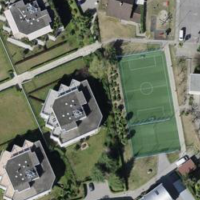
EUNIS habitat code: 54
Species observed at this site:
Sporobolus indicus